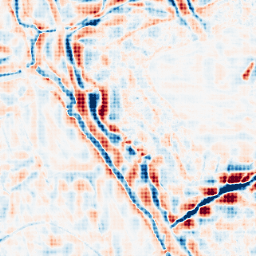
Category: wavelet
Decomposition family: wavelet_dwt
Decomposition parameters: wavelet: sym4
level: 4
Upsampling method: sinc_hamming
Upsampling parameters: scale: 8
kernel_size: 8
Upsampling scale: 8